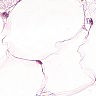
Metastatic tissue present: no